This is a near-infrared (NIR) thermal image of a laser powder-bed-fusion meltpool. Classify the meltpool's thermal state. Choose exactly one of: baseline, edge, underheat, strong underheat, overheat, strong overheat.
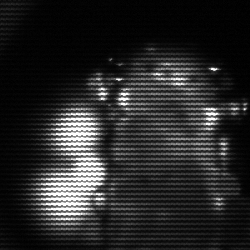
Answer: strong underheat